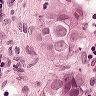
Metastatic tissue present: yes